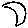
Label: moon